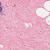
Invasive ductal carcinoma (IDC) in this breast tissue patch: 0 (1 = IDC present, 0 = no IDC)